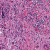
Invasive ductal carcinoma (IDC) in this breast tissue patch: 1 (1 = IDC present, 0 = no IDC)